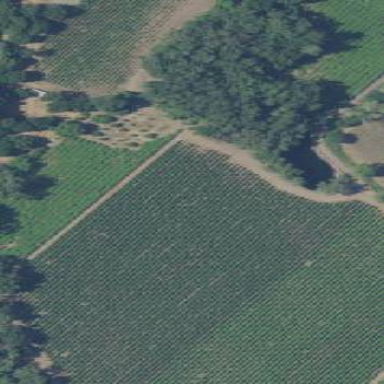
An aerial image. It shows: Vineyard with wine grapes as the main crop.